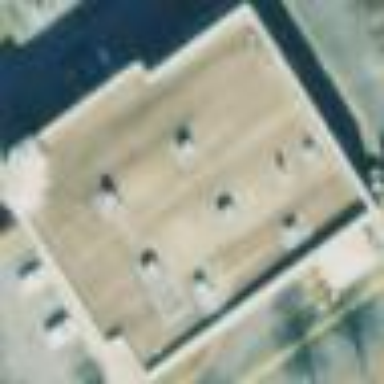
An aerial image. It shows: Flat roof retail building.